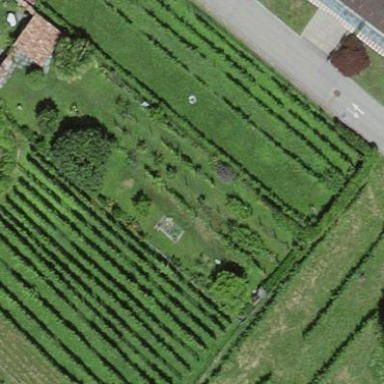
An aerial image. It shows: Vineyard with grape crops.